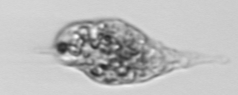
Label: Amoeba